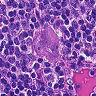
Metastatic tissue present: yes